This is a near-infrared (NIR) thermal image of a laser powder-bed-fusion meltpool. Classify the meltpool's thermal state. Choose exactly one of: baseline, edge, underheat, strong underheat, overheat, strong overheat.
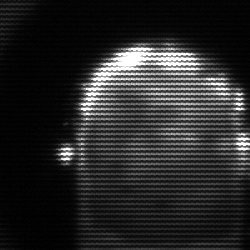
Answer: baseline